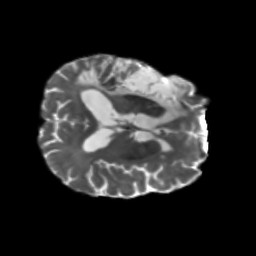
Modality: T2w
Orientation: axial
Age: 71
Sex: male
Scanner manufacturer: siemens
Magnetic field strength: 3 T
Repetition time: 5.25 s
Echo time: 0.08 s